Here is the wavelet time-frequency representation (scalogram) of a rolling-element bearing's vibration measurement. Based on the visible evidence, which condition applies: normal, inner_race, outer_race, ball?
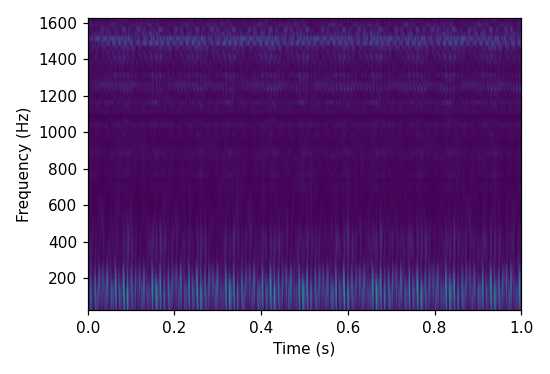
Answer: outer_race